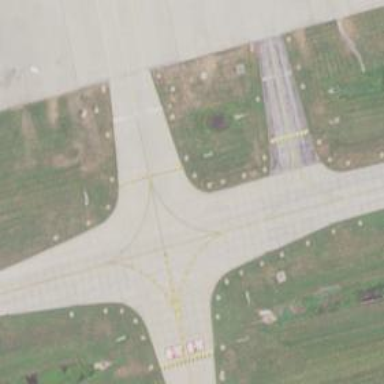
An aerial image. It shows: Image of taxiway at airport.